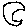
Label: moon